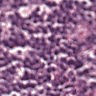
Metastatic tissue present: no